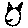
Label: cat